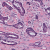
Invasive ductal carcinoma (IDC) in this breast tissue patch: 1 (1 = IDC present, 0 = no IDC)